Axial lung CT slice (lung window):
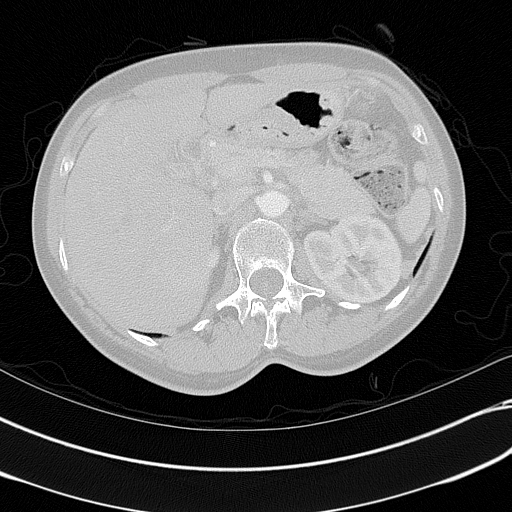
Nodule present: no